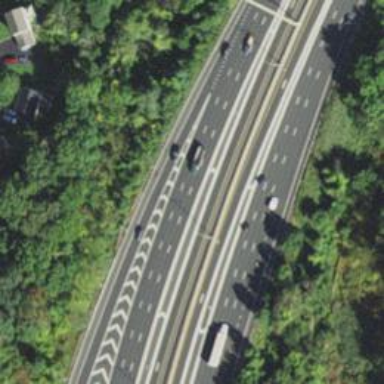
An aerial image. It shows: Motorway.